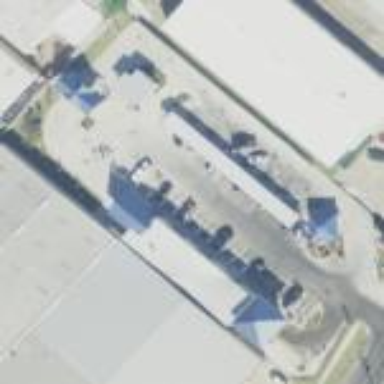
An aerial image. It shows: Car wash facility.